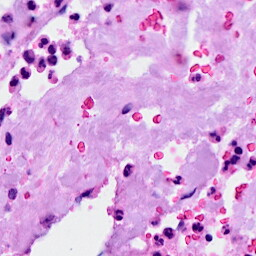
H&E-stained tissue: Breast